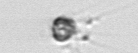
Label: Apedinella